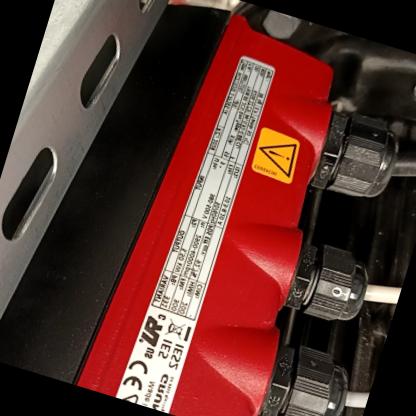
Klasa: tabliczka-znamionowa